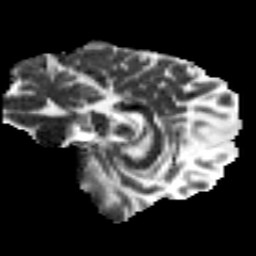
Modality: MD
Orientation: sagittal
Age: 18
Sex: male
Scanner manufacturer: siemens
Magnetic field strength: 3 T
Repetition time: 8.8 s
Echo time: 0.085 s